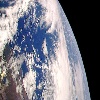
Label: cloud